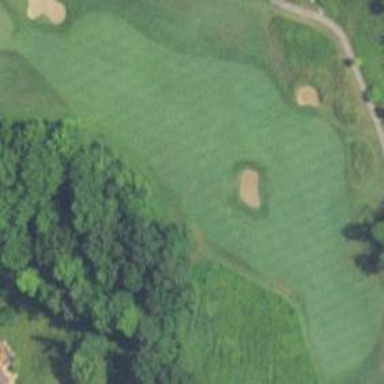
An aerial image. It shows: Grassy area designated as golf fairway.